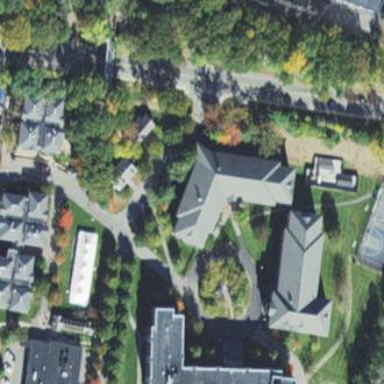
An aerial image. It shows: University building.